Question: I followed the install instructions in <URL>, but when I write C# code, the IntelliSense suggestions don't pop up automatically, so I must trigger it by using shortcut 'Command+Space', meanwhile, the suggestions are just from the code I wrote.
Here is the screen capture below:

I checked in <URL>, VSCode do support C# IntelliSense.
I don't think it is bug, maybe I did something wrong when installing VSCode. How to solve this problem?
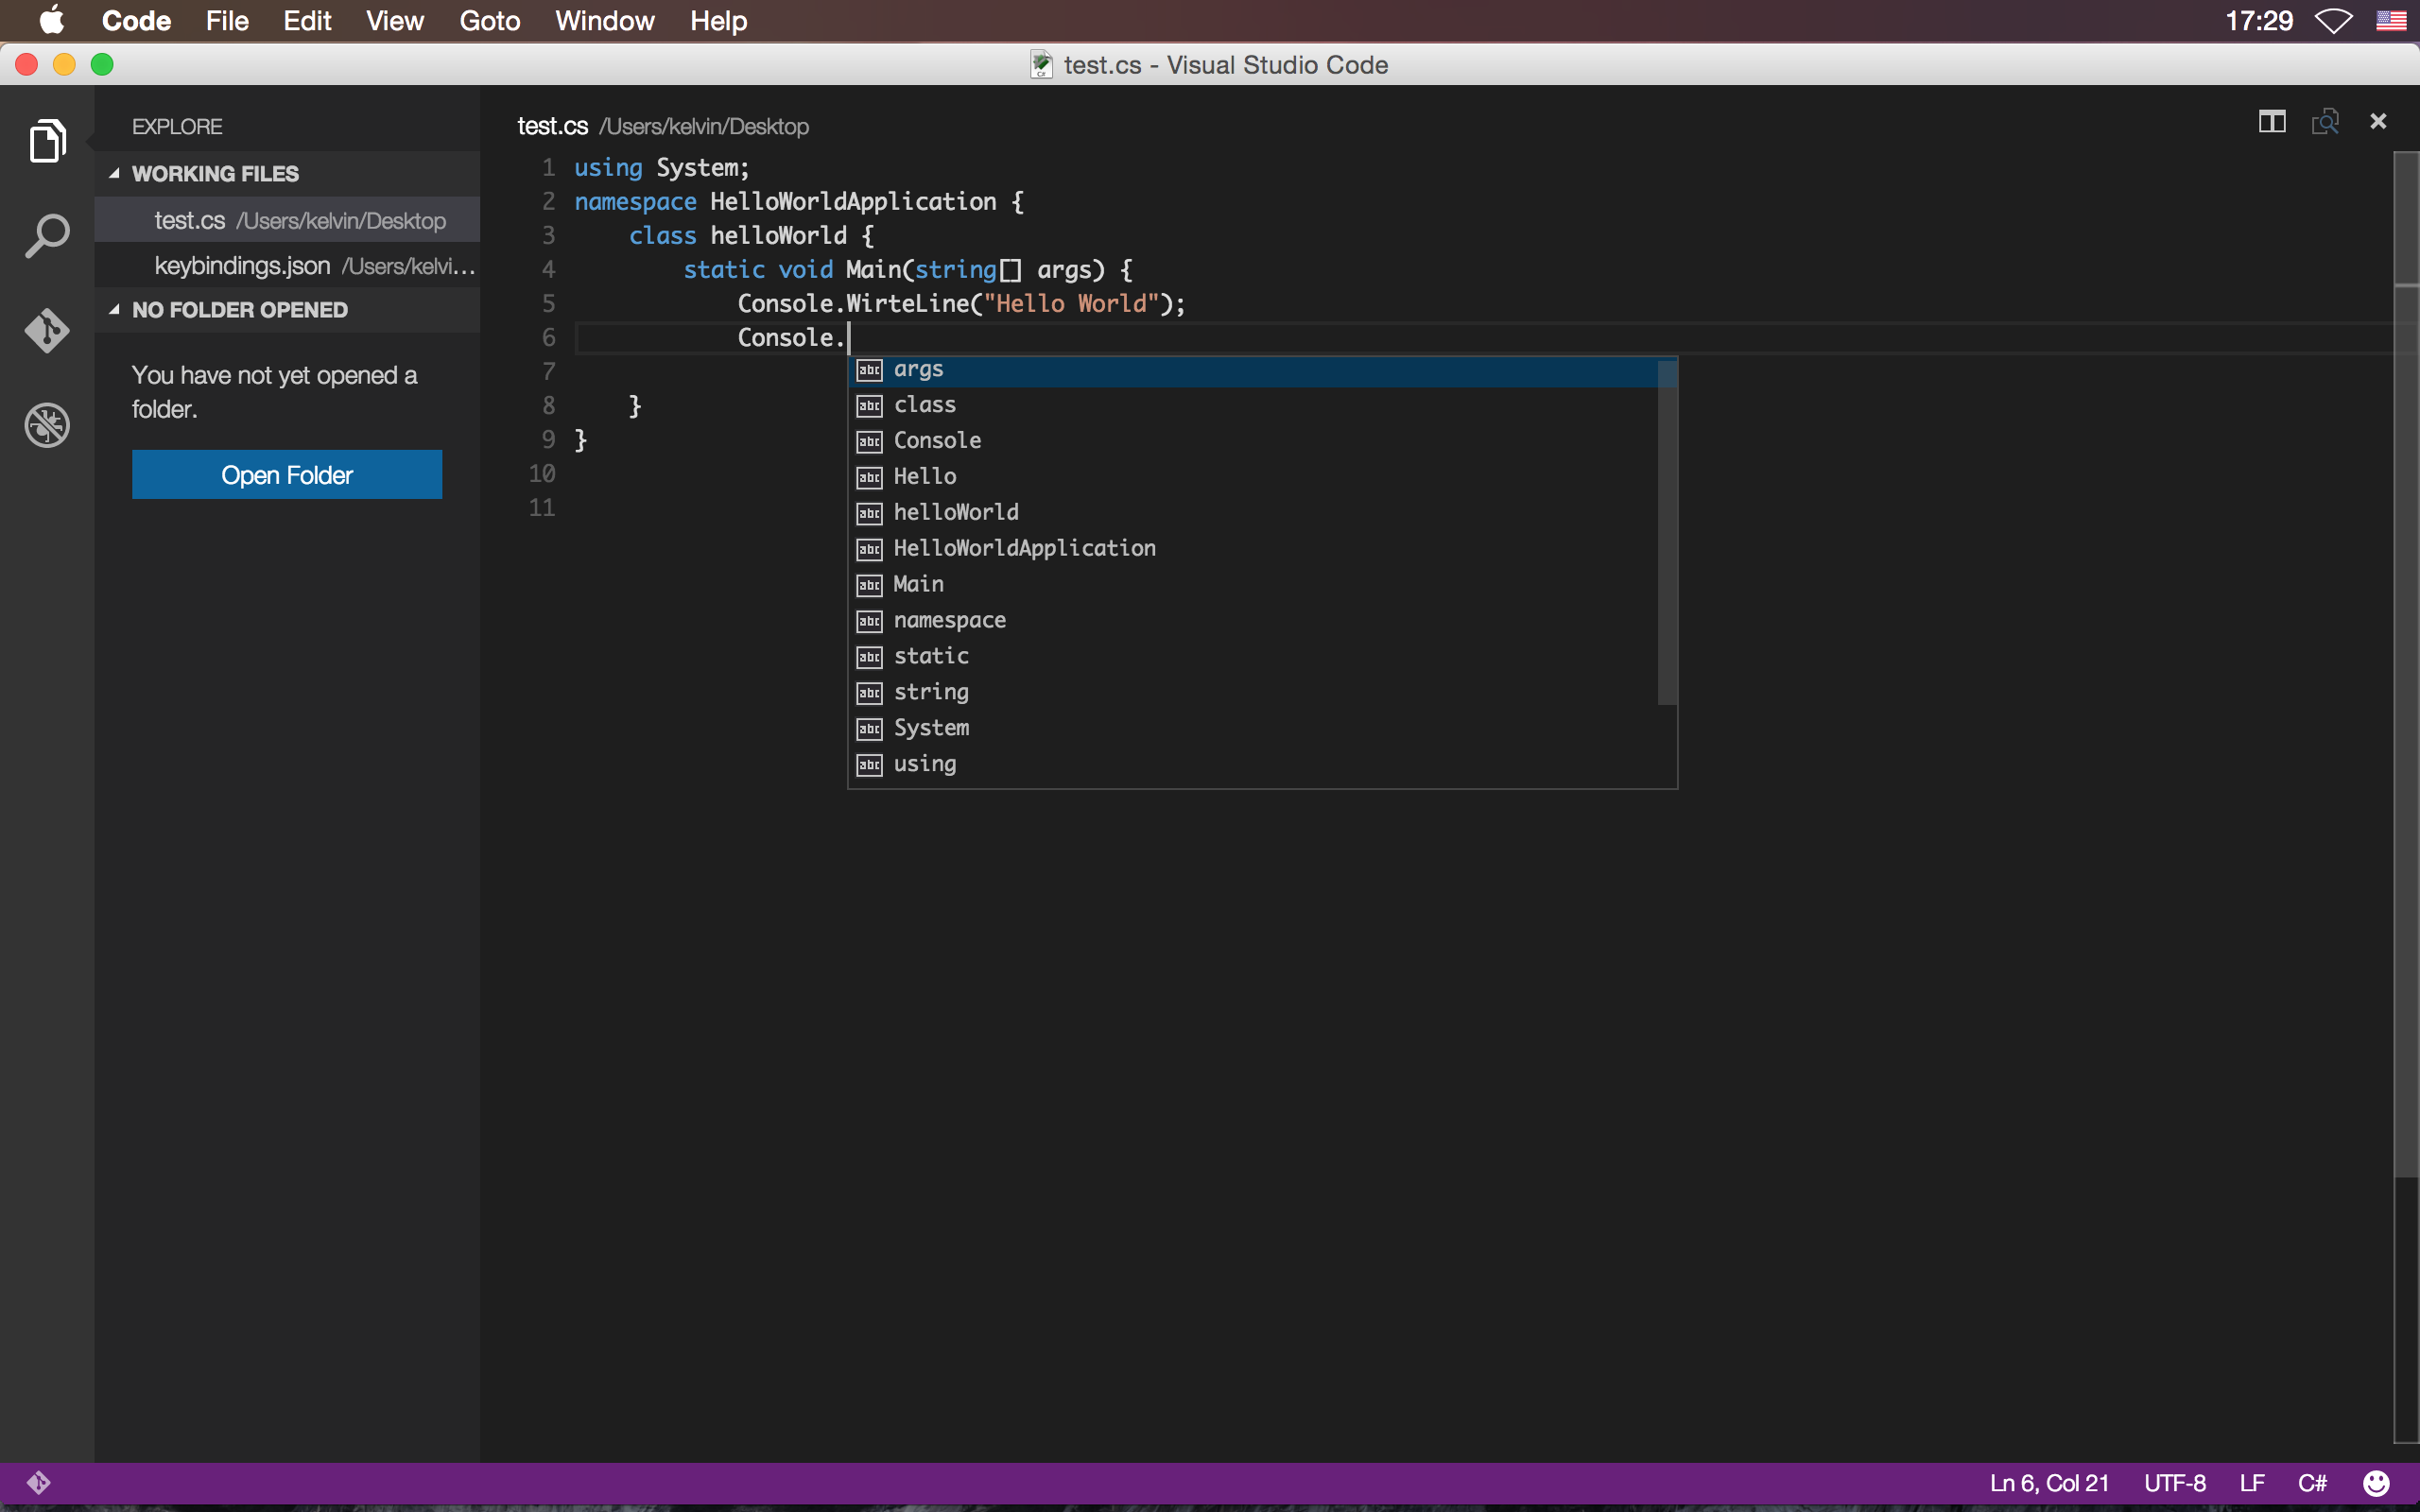
Answer: OmniSharp doesn't know where your project files are. In your screenshot, the left sidebar says "You have not opened a folder". OmniSharp will look in your currently opened folder for project files.
1. Add your folder. File > Open Folder...
2. Make sure you have a project file (either project.json or your *.csproj files).
This should be enough for OmniSharp to start providing you Intellisense.